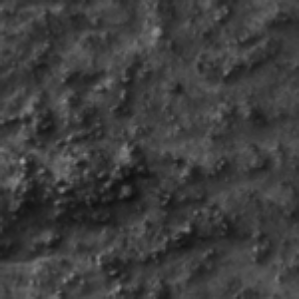
Label: frost